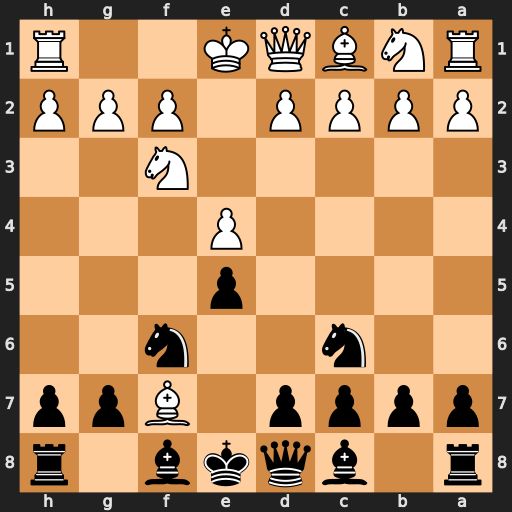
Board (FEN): r1bqkb1r/pppp1Bpp/2n2n2/4p3/4P3/5N2/PPPP1PPP/RNBQK2R
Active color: b
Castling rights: KQkq
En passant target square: -
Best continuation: Kxf7